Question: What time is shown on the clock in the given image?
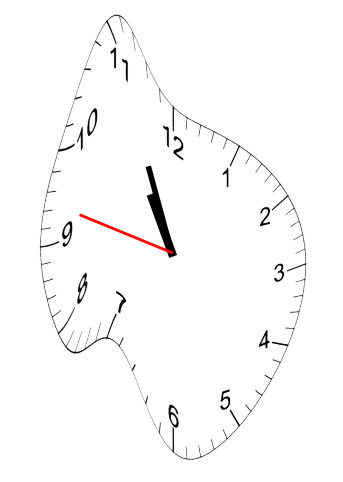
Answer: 10:55:47